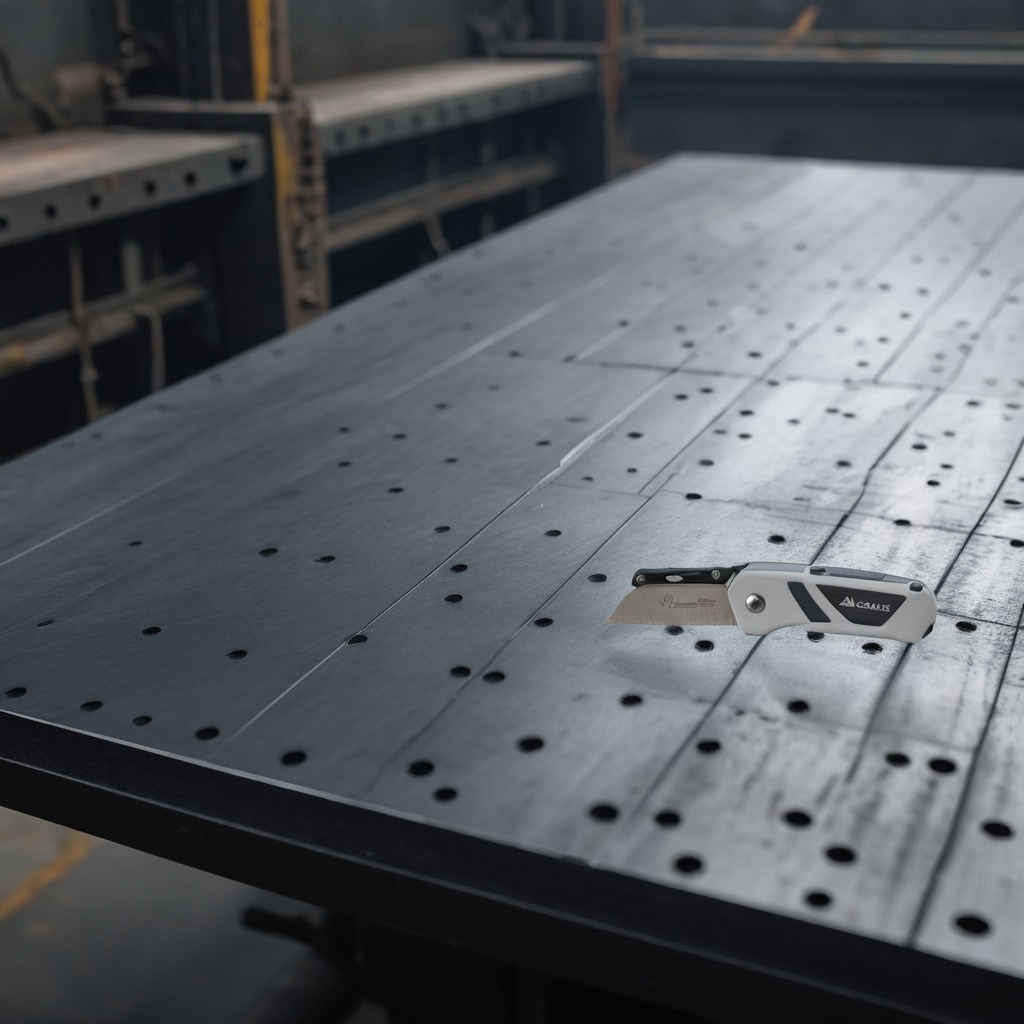
A utility knife is lying on the cold steel table in a mining workshop.